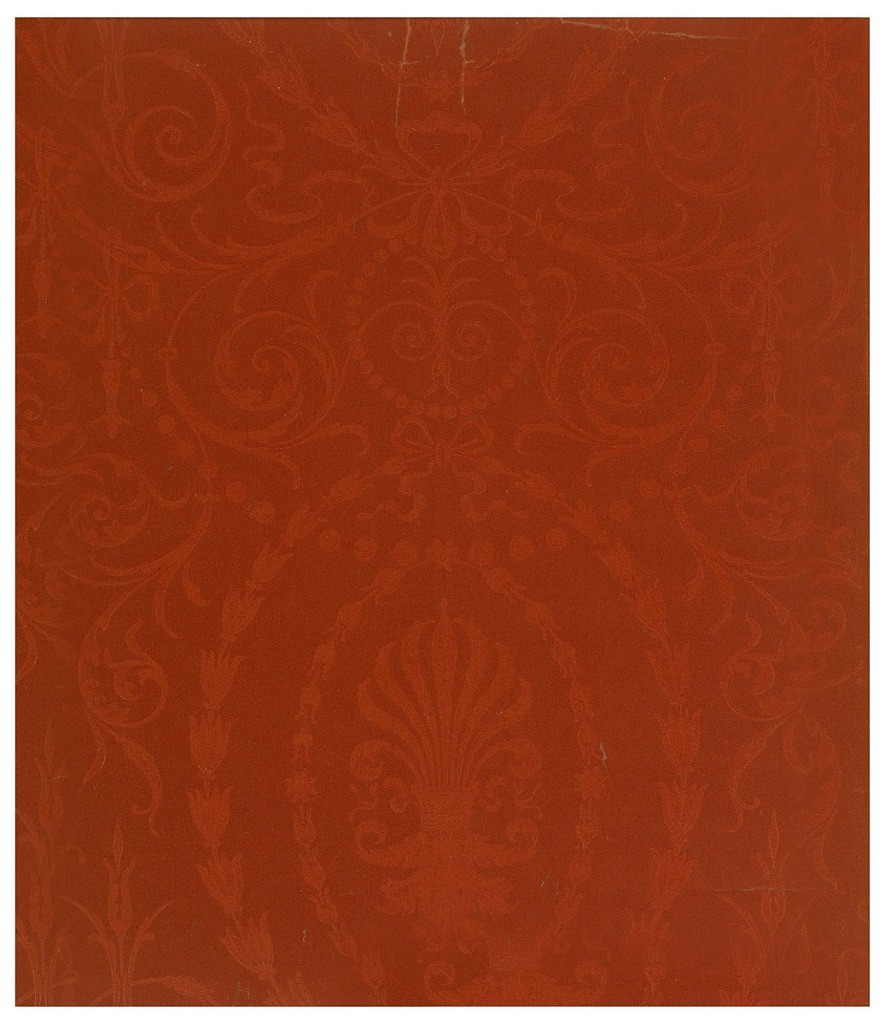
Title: Adam-Hepplewhite
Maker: Zuber & Cie, Rixheim, Alsace, France, founded 1797
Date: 1875–1900
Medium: Block-printed and flocked paper
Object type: Sidewall
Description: Neo-classic design, composed of anthemion in wreath, strung bead swags and acanthus rinceaux. Two-process flock design printed in red flock on red flock, creating a damask-like appearance.